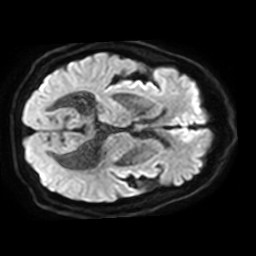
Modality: TRACE
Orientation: axial
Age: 70
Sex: male
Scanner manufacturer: philips
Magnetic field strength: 3 T
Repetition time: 4.227 s
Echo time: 0.06024 s